Question: I have the following class:
'''
@interface TTFacebookPost : NSObject {
NSDate* _created;
NSNumber* _postId;
}
@property (nonatomic, retain) NSDate* created;
@property (nonatomic, retain) NSNumber* postId;
@end
'''
And when I try to access the postId in another class it always retrieves a memory address or a number that i do not know where it comes:
'''
TTFacebookPost *post = cell.userInfo;
NSLog(@"Post url is: %i", post.postId);
'''
and the result is:
'''
Post url is: 118538496
'''
this number is not saved anywhere in the object, so I do not know where is coming.
This is how looks the object in memory:

thanks!
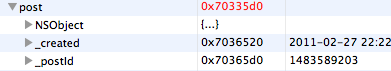
Answer: if it's an object you use '%@' to get the result of the '-(NSString *)description' method.
That's usually what you want for debugging. But it's usually not what you want to present it to the user. You would use a <URL> for this.